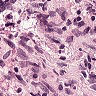
Metastatic tissue present: no